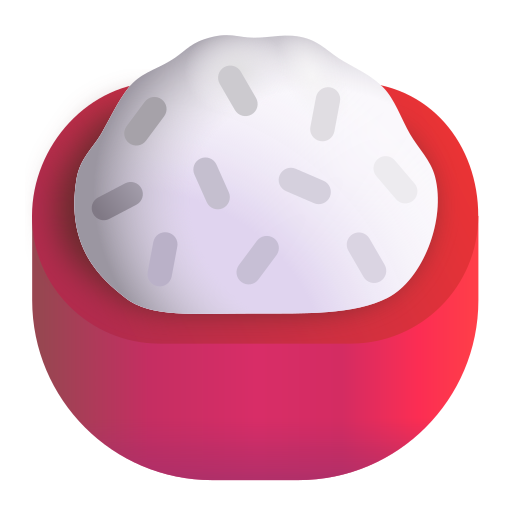
cooked rice color